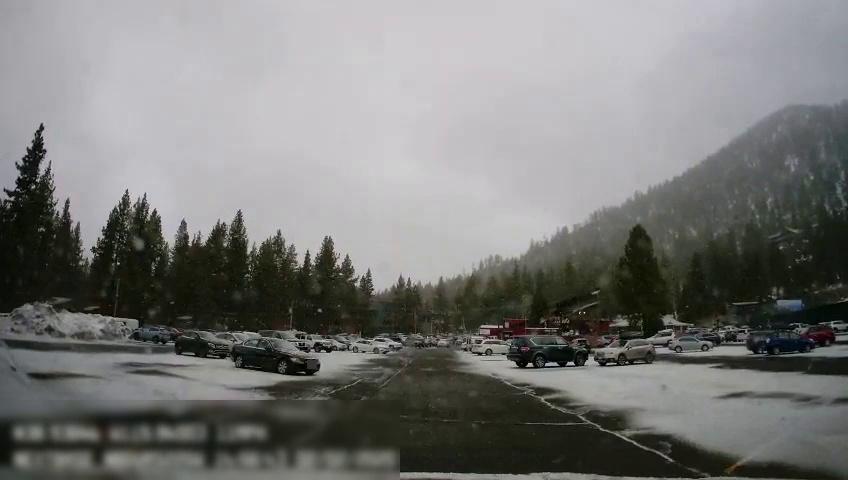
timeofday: Day
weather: Snowy
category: Vehicles | SUV
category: Vehicles | SUV
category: Vehicles | Car
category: Vehicles | Car
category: Vehicles | SUV
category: Vehicles | SUV
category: Vehicles | Car
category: Vehicles | SUV
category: Vehicles | SUV
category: Vehicles | Van
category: Vehicles | SUV
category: Vehicles | Truck
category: Vehicles | Car
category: Vehicles | Car
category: Vehicles | Car
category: Vehicles | Car
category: Vehicles | Car
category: Vehicles | Car
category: Vehicles | SUV
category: Vehicles | Truck
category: Drivable Space